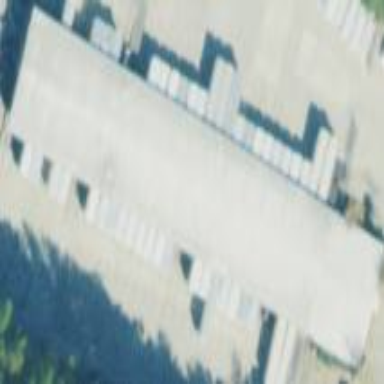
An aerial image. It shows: Warehouse building.